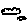
Label: cloud